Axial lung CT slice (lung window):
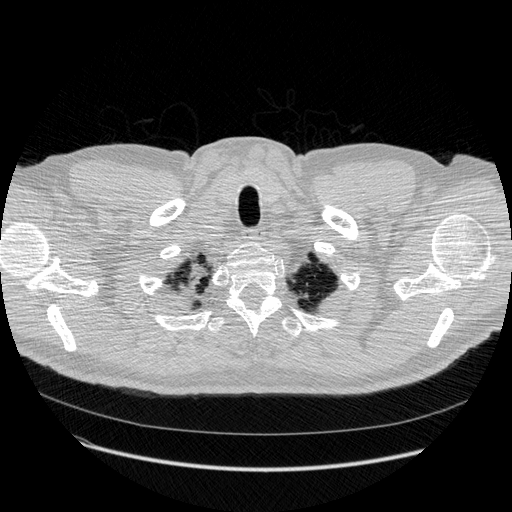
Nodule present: no